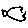
Label: fish